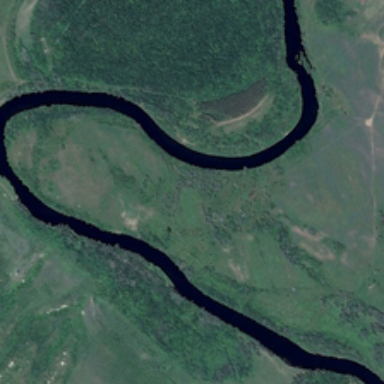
Many green trees are in two sides of a curved black river .